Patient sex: M
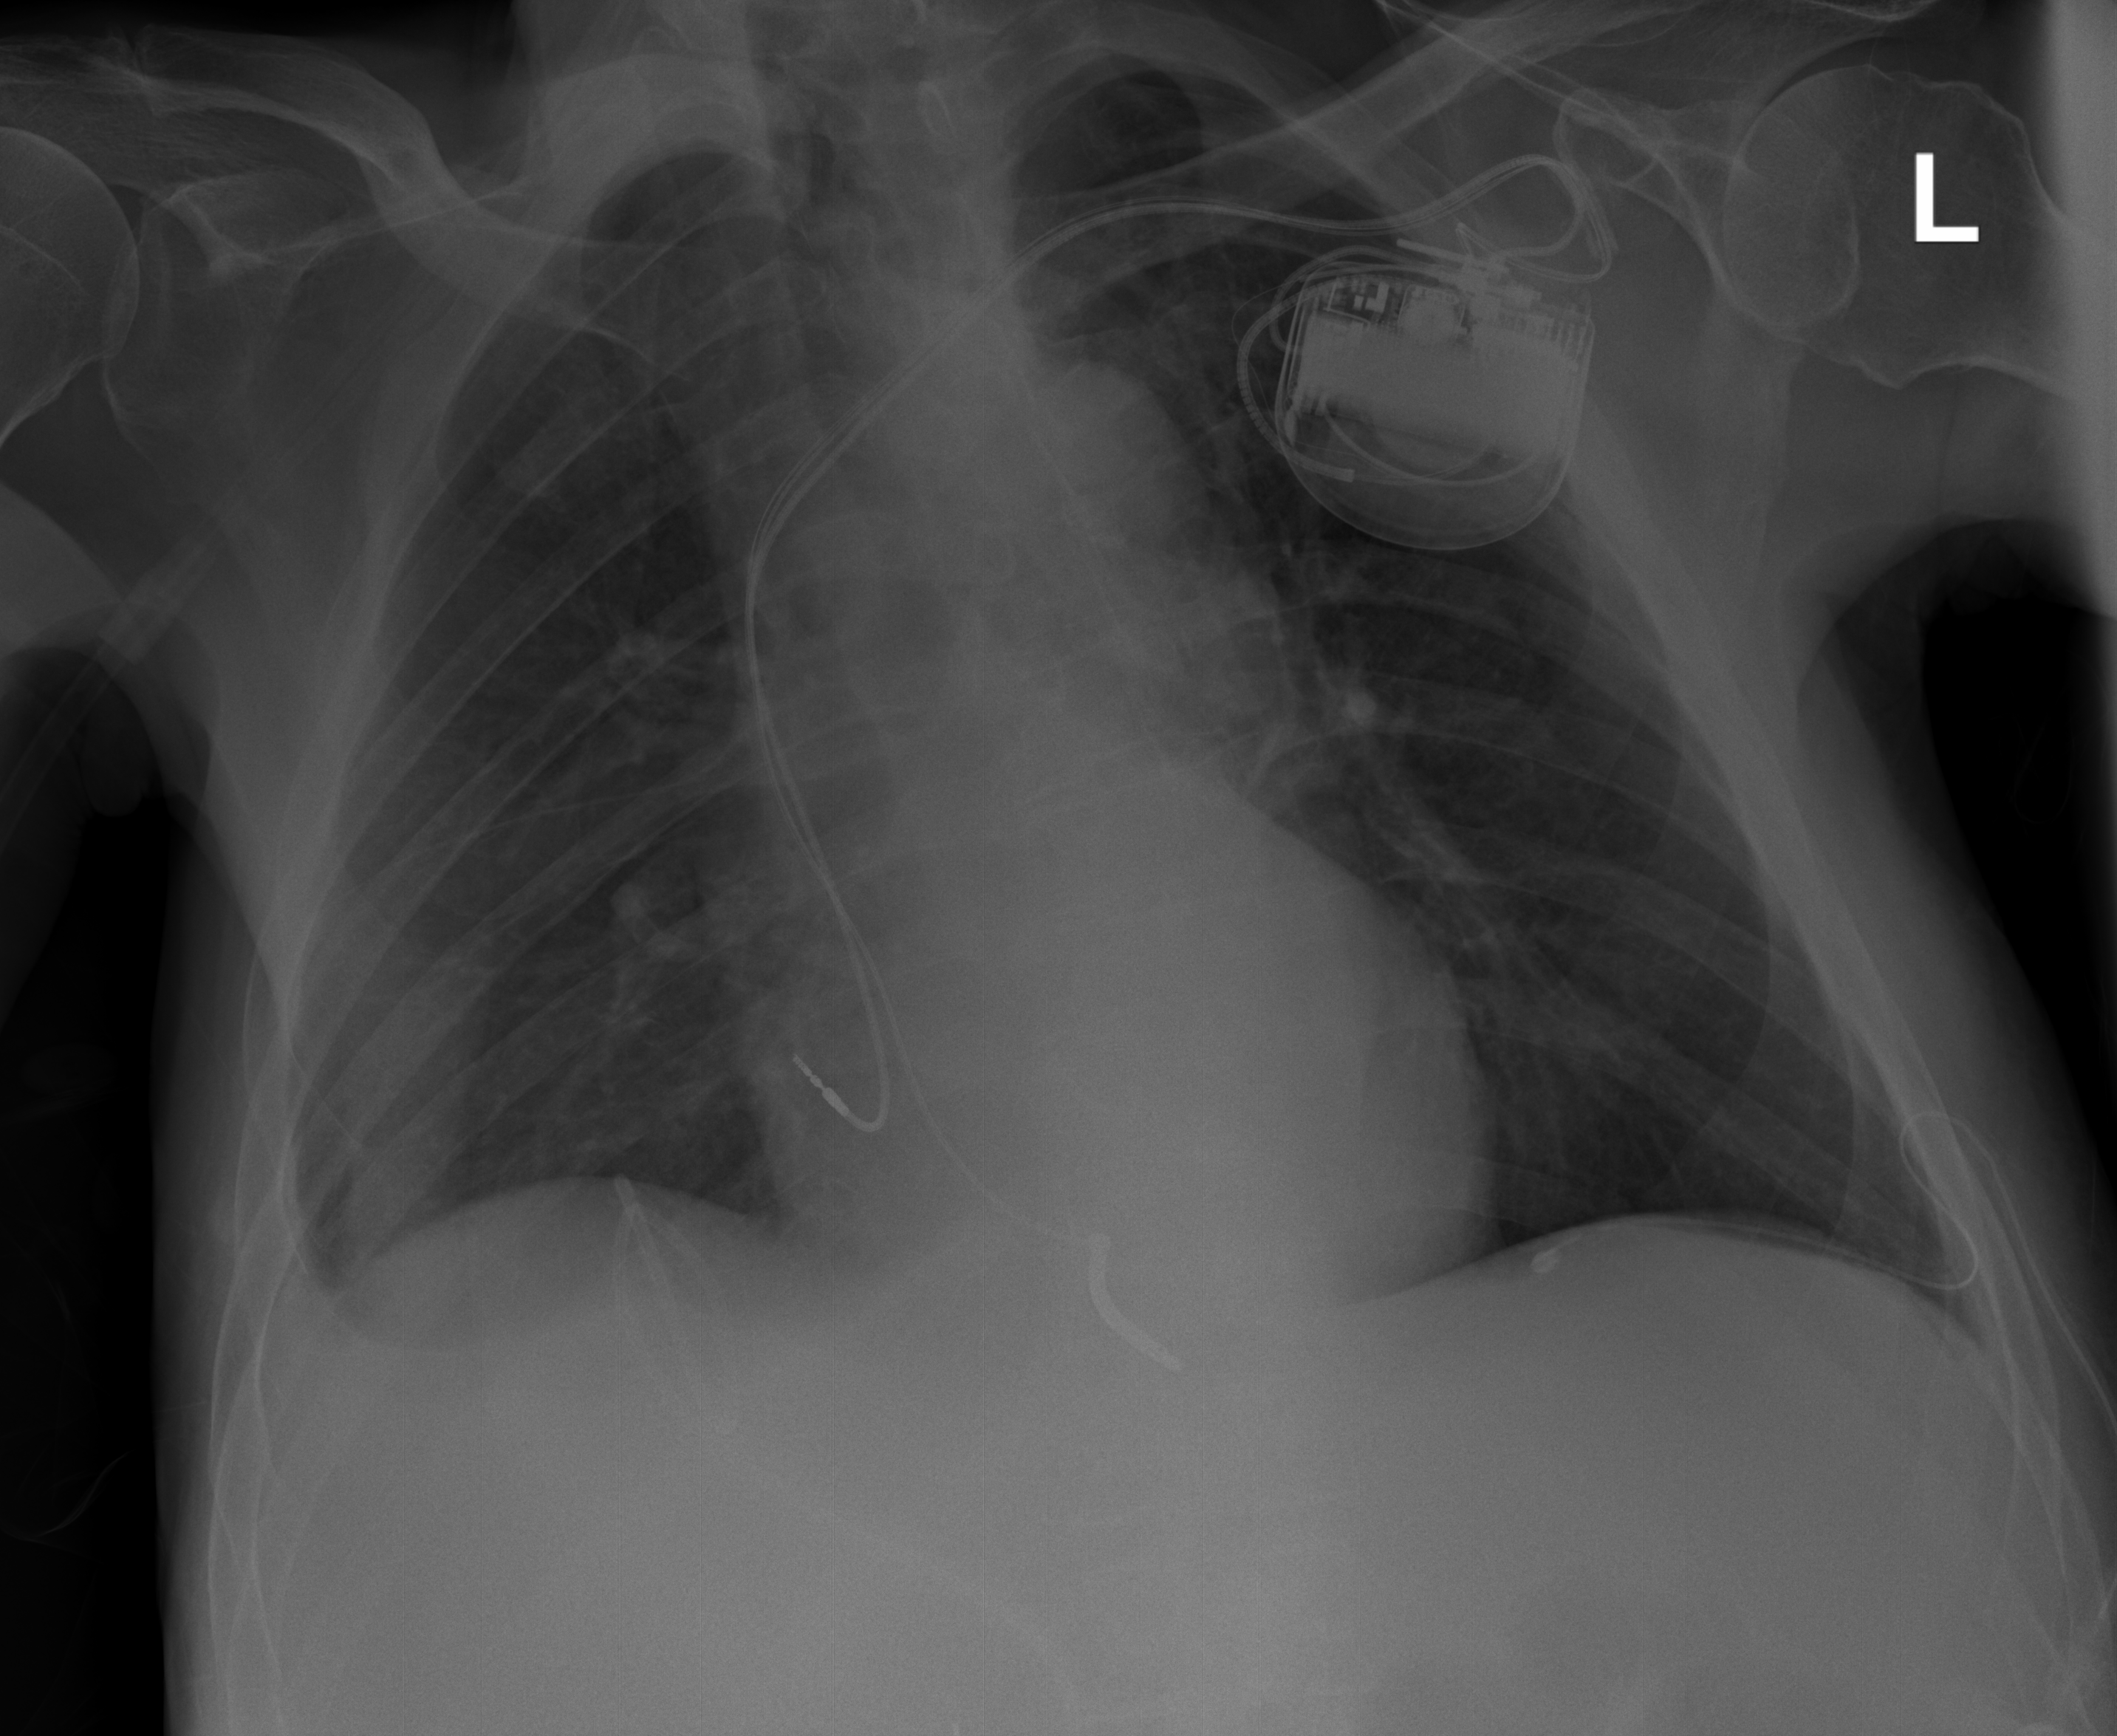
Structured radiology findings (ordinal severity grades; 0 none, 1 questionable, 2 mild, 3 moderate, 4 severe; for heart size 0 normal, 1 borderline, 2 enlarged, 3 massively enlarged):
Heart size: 0
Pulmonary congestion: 0
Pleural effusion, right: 2
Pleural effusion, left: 0
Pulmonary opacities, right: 0
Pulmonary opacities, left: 0
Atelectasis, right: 2
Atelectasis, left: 0